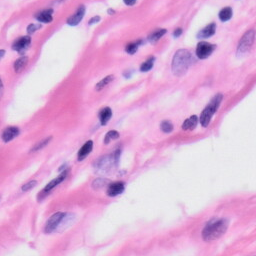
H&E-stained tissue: Skin